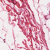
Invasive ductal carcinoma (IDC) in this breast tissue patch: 0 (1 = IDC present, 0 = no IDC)